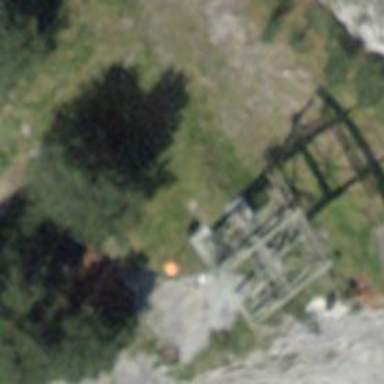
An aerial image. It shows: Pylon for aerialway.